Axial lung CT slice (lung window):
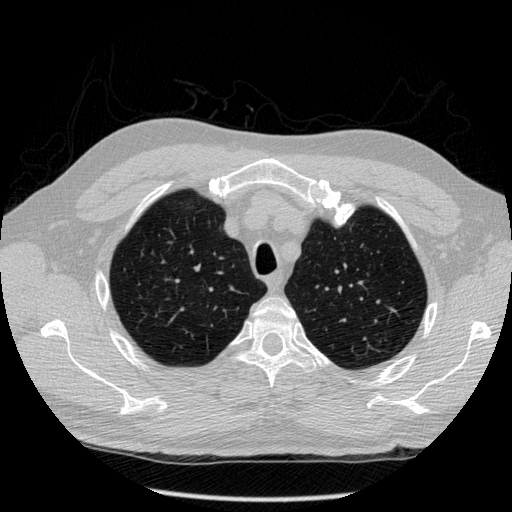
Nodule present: no